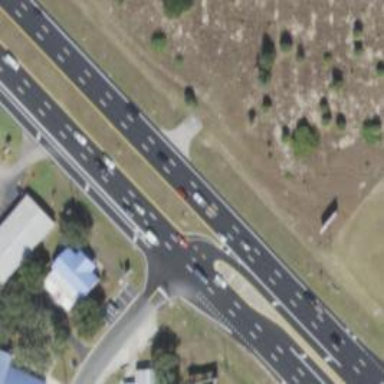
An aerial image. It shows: Asphalt trunk link road.